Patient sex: M
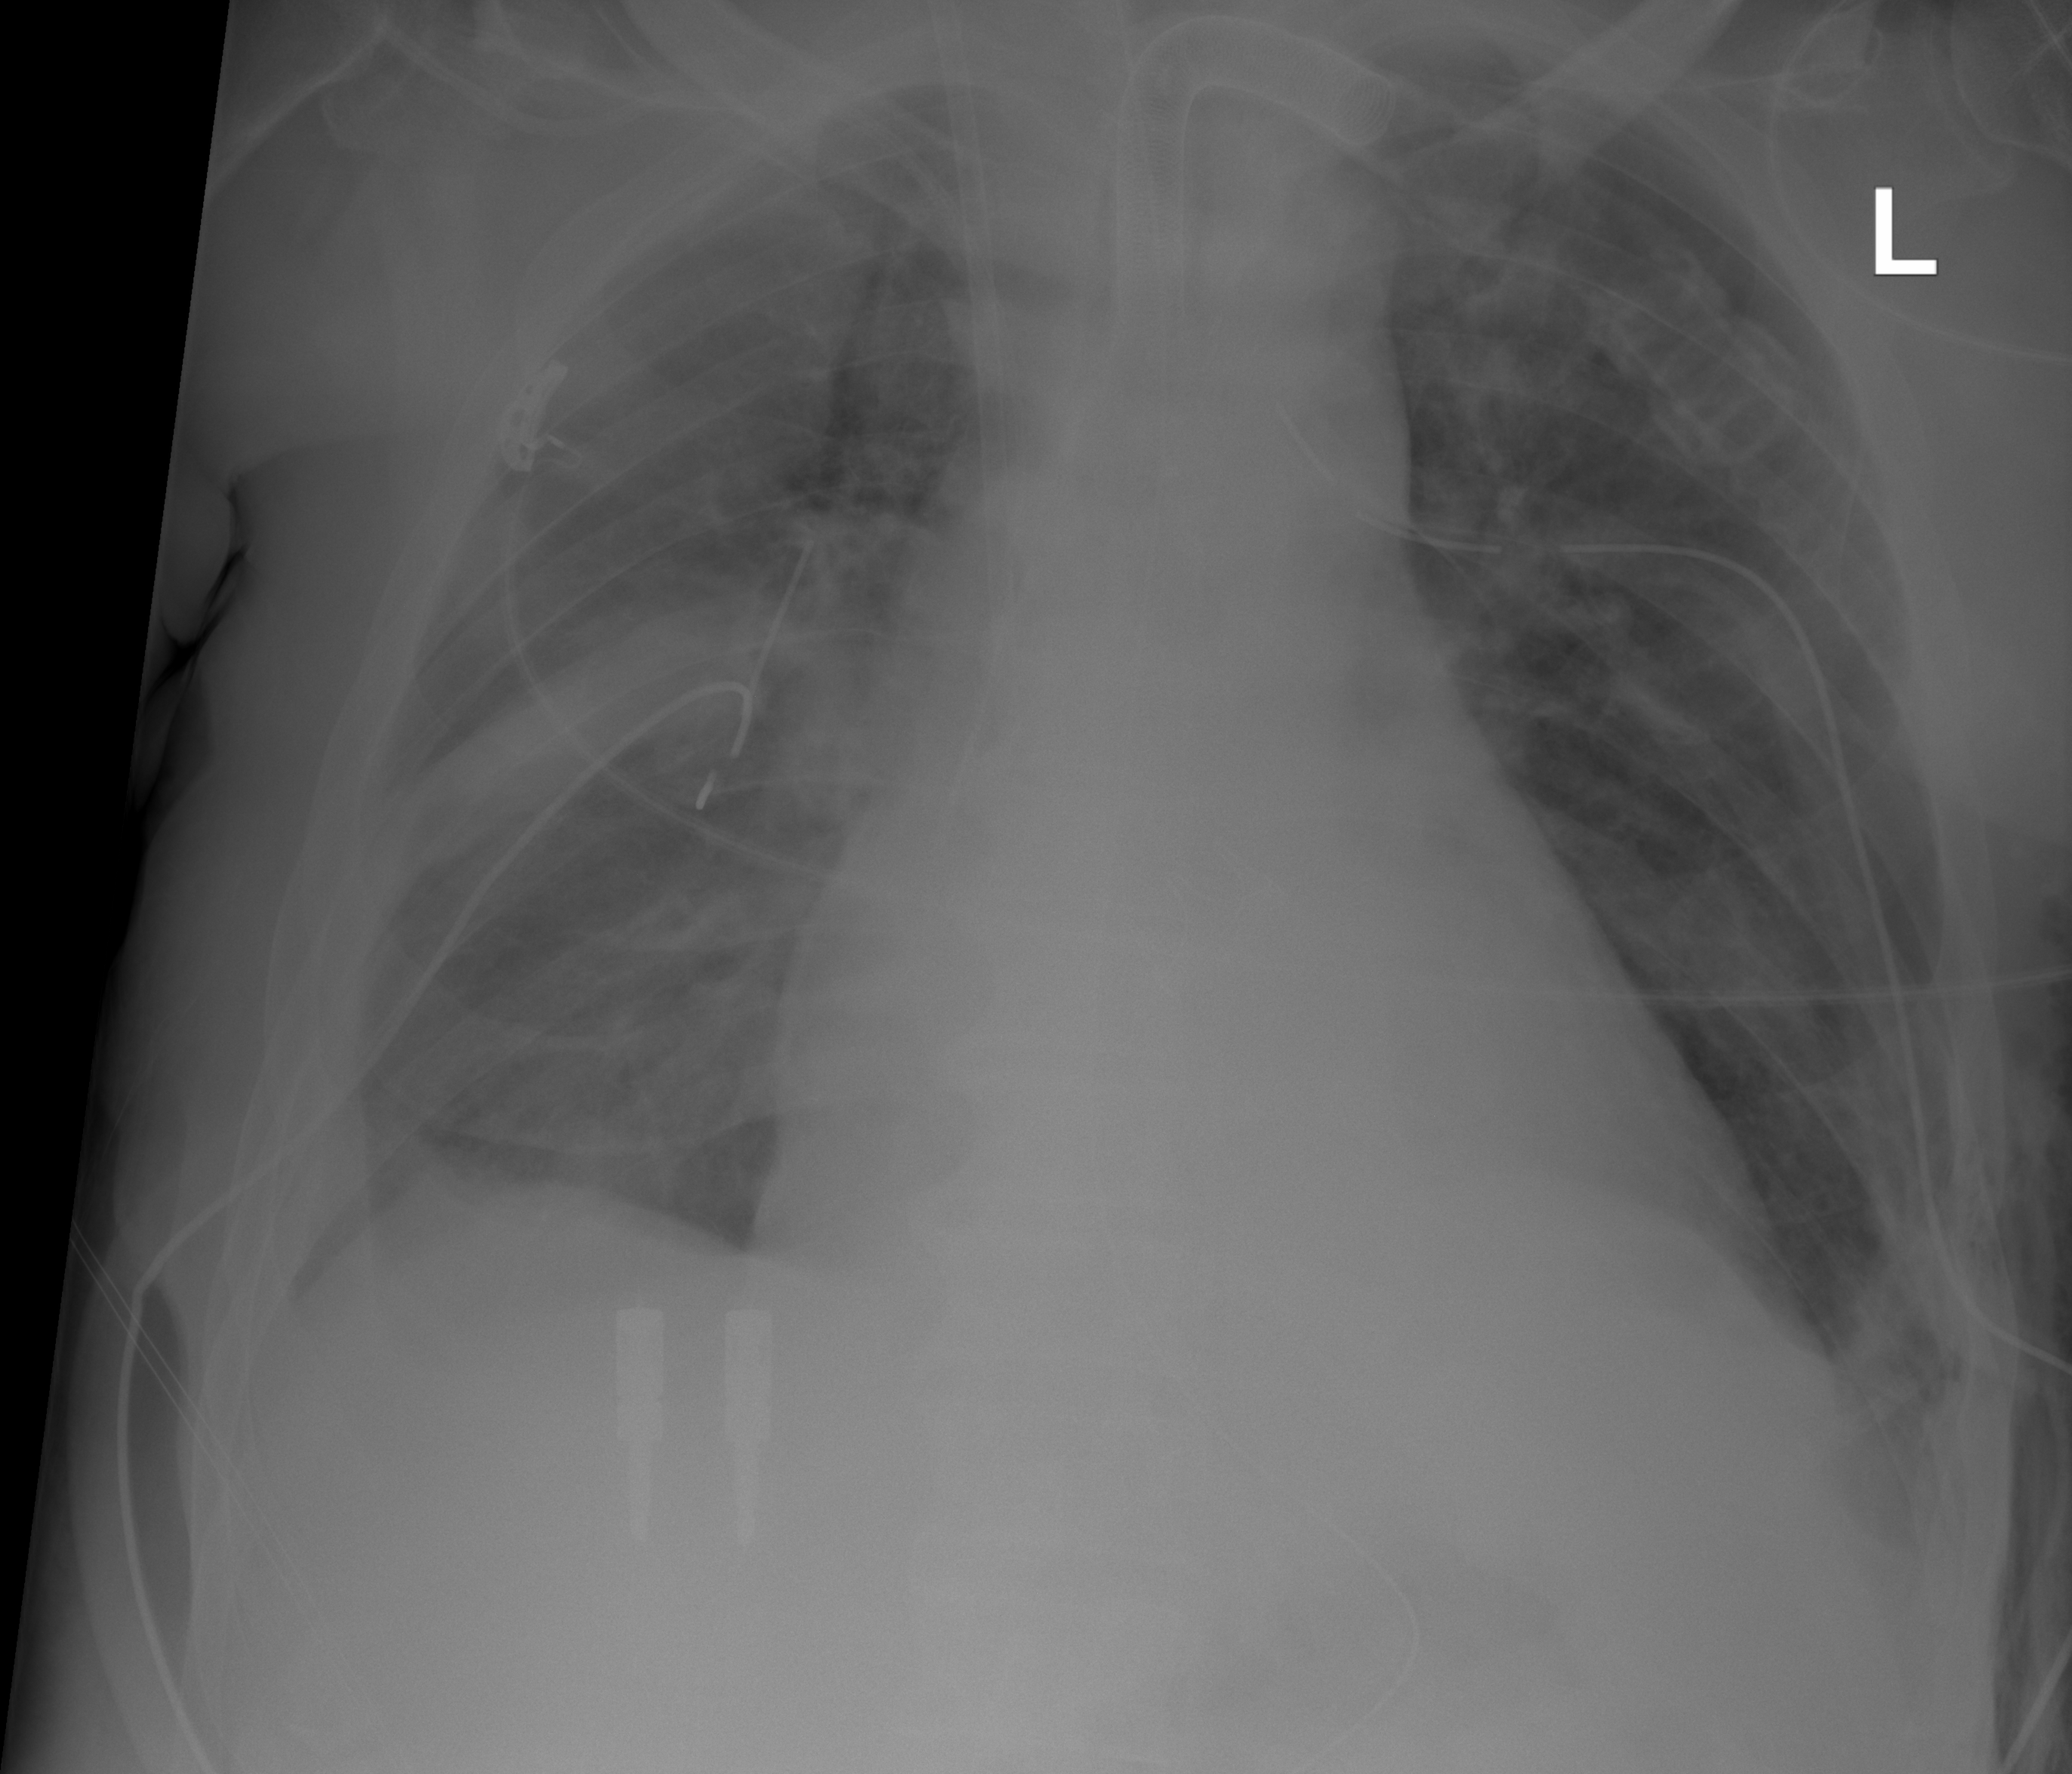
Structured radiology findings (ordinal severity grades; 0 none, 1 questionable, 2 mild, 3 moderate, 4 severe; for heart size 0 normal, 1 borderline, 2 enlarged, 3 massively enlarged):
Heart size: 2
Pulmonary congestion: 0
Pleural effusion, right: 2
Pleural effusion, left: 1
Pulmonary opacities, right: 2
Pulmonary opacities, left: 0
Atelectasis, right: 2
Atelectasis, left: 2